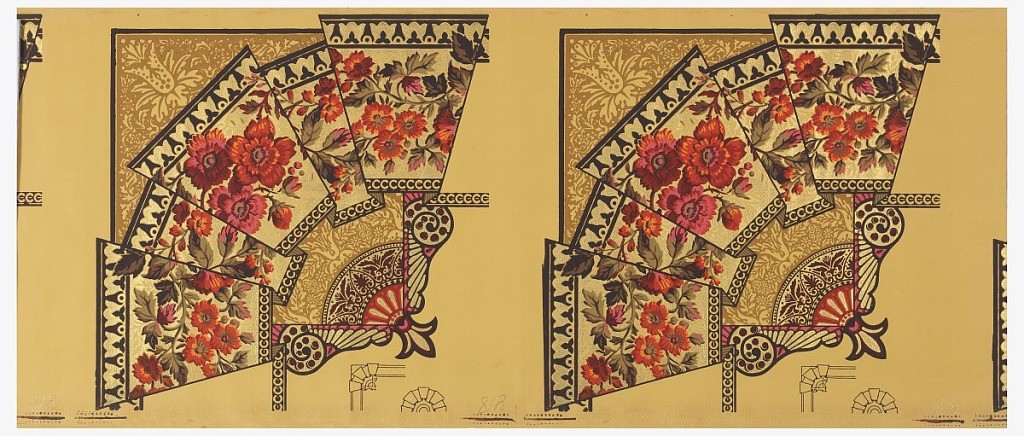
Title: Ceiling border
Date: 1875–1906
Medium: Block-printed paper
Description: Large anglo-Japanesque ceiling corner border in fan shape, with the main focus having the appearance of a folded wallpaper border, containing many red roses. A fleur-de-lis is at the one corner.  Contains illustration showing application for use as a border corner or a medallion.